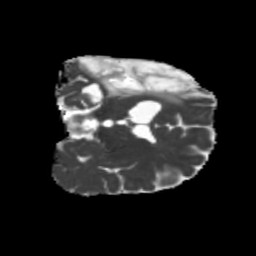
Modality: MD
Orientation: coronal
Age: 27
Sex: female
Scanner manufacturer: siemens
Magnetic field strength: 3 T
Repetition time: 5.25 s
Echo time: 0.08 s